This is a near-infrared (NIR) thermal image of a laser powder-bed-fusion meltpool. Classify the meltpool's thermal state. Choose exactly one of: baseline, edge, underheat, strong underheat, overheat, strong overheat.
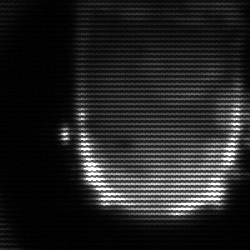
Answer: baseline